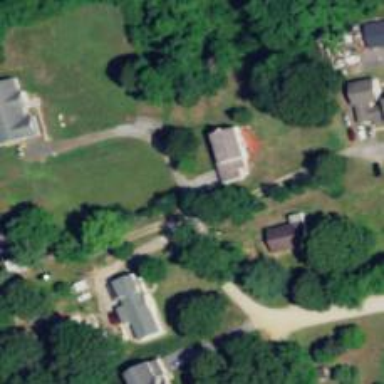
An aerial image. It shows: Driveway.